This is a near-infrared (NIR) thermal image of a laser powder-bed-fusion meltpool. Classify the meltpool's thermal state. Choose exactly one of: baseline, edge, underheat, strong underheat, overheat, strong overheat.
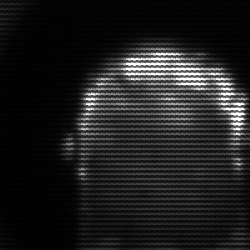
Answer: baseline